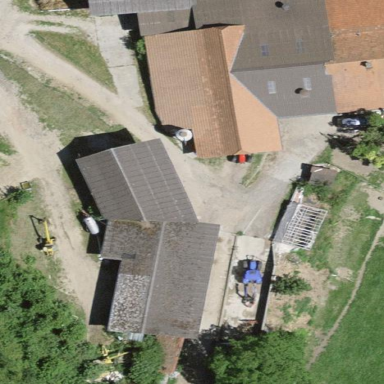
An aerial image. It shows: Farm building.